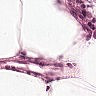
Metastatic tissue present: no